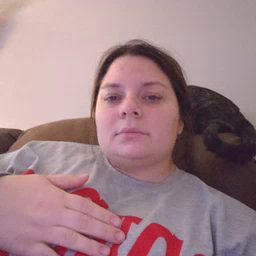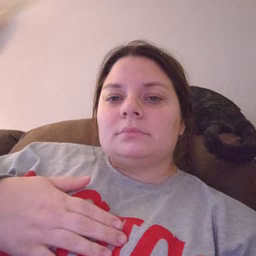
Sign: up